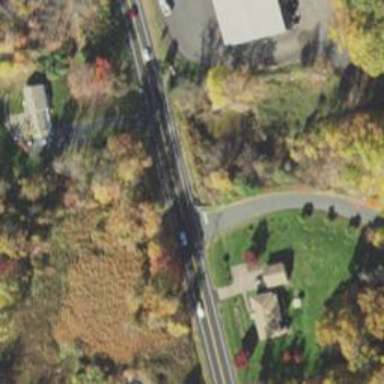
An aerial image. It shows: Stop road.